Question:
I have a dataset of sequences (long strings of one-letter codes, e.g. "ACDEF ....", for which I have computed the mean occurrence of each letter over a couple thousand sequences. I would like to plot the mean percentage composition of each letter, using the following code:
'''
import numpy as np
import matplotlib.pyplot as plt
codes = {'CYS': 'C', 'ASP': 'D', 'SER': 'S', 'GLN': 'Q', 'LYS': 'K',
'ILE': 'I', 'PRO': 'P', 'THR': 'T', 'PHE': 'F', 'ASN': 'N',
'GLY': 'G', 'HIS': 'H', 'LEU': 'L', 'ARG': 'R', 'TRP': 'W',
'ALA': 'A', 'VAL':'V', 'GLU': 'E', 'TYR': 'Y', 'MET': 'M'}
res=[]
freq=[]
for i in codes.values():
res.append(i)
# fraction_composition is the function that calculates percentage occurrence
freq.append(fraction_composition(i))
res=np.array(res)
freq=np.array(freq)
freq*=100
p1=plt.plot(res,freq,'r^--')
'''
The 'codes.values()' refers to the fact that each one letter code is actually part of a key-value pair stored in a dictionary, and I am simply calling a function iteratively so that the mean frequency of each letter is computed.
I get the error message:
'''
ValueError: could not convert string to float: C
'''
after calling the plot function. Since matplotlib appears to be unable to plot a character array, is there any way can this be resolved? The x-axis should be my list of one-letter codes (values in the dict) and the y-axis should be their mean percentage.
If I try
'''
plt.plot(freq)
'''
I get the the plot I need (but the x-axis obviously is labelled numerically). I would like the x-axis to contain the characters C, D, S, ...
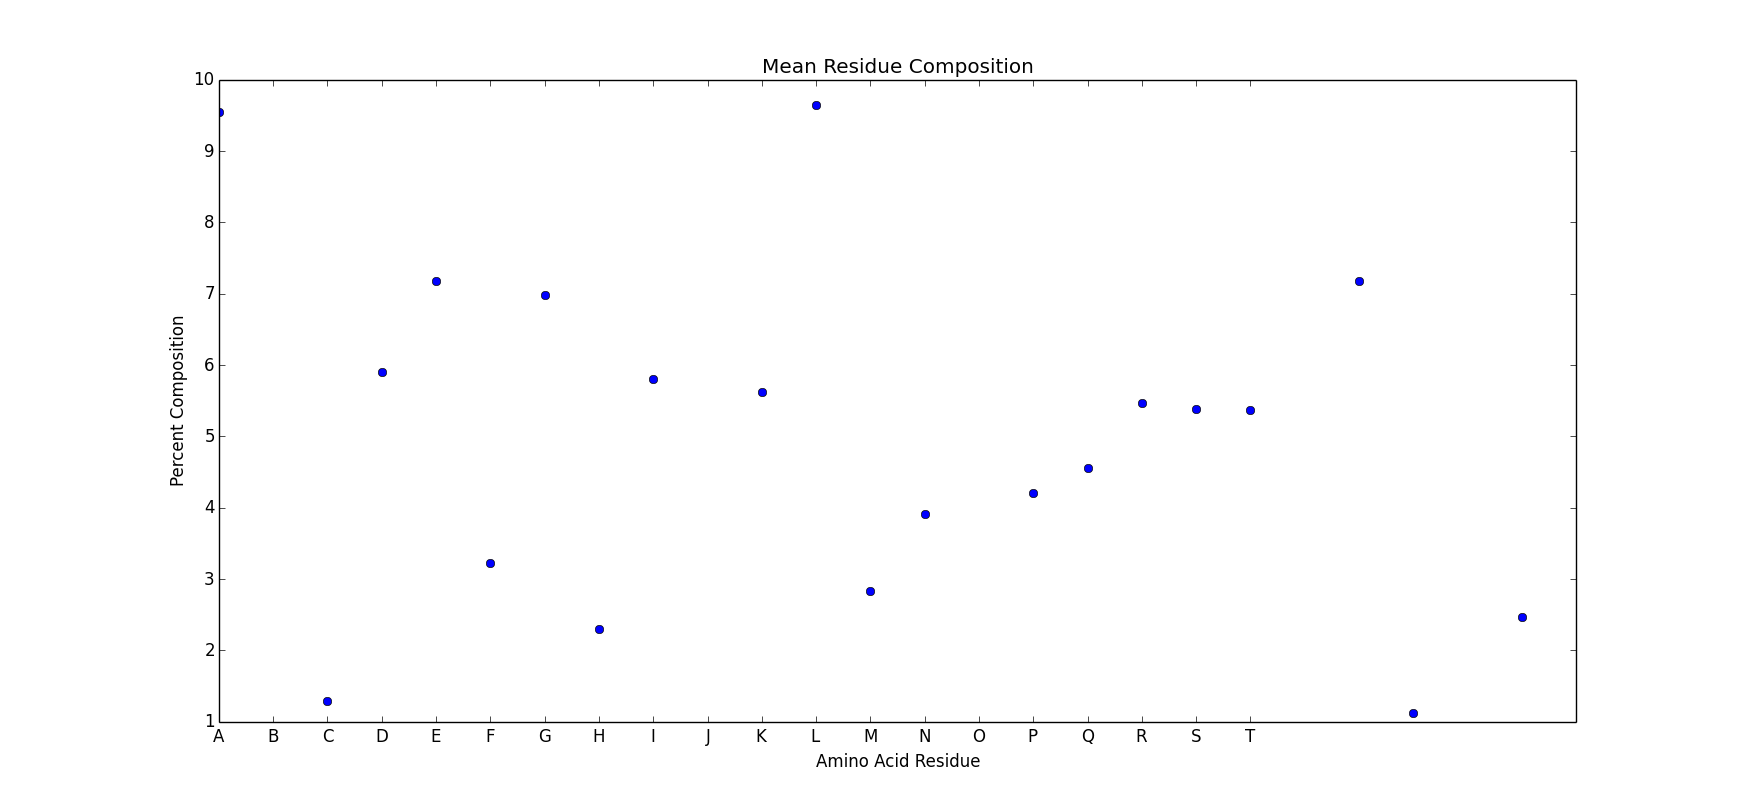
Answer: In order to run your code, I've defined 'fraction_composition' as follows:
'''
def fraction_composition(i):
return np.random.rand()
'''
When I run your code with this addition, I get the following error:
'''
In [5]: run test.py
---------------------------------------------------------------------------
ValueError Traceback (most recent call last)
/home/daniel/Downloads/test.py in <module>()
23 freq*=100
24
---> 25 p1=plt.plot(res,freq,'r^--')
/usr/local/lib/python2.7/dist-packages/matplotlib/pyplot.pyc in plot(*args, **kwargs)
3097 ax.hold(hold)
3098 try:
-> 3099 ret = ax.plot(*args, **kwargs)
3100 draw_if_interactive()
3101 finally:
/usr/local/lib/python2.7/dist-packages/matplotlib/axes/_axes.pyc in plot(self, *args, **kwargs)
1372
1373 for line in self._get_lines(*args, **kwargs):
-> 1374 self.add_line(line)
1375 lines.append(line)
1376
/usr/local/lib/python2.7/dist-packages/matplotlib/axes/_base.pyc in add_line(self, line)
1502 line.set_clip_path(self.patch)
1503
-> 1504 self._update_line_limits(line)
1505 if not line.get_label():
1506 line.set_label('_line%d' % len(self.lines))
/usr/local/lib/python2.7/dist-packages/matplotlib/axes/_base.pyc in _update_line_limits(self, line)
1513 Figures out the data limit of the given line, updating self.dataLim.
1514 """
-> 1515 path = line.get_path()
1516 if path.vertices.size == 0:
1517 return
/usr/local/lib/python2.7/dist-packages/matplotlib/lines.pyc in get_path(self)
872 """
873 if self._invalidy or self._invalidx:
--> 874 self.recache()
875 return self._path
876
/usr/local/lib/python2.7/dist-packages/matplotlib/lines.pyc in recache(self, always)
573 x = ma.asarray(xconv, np.float_)
574 else:
--> 575 x = np.asarray(xconv, np.float_)
576 x = x.ravel()
577 else:
/usr/lib/python2.7/dist-packages/numpy/core/numeric.pyc in asarray(a, dtype, order)
458
459 """
--> 460 return array(a, dtype, copy=False, order=order)
461
462 def asanyarray(a, dtype=None, order=None):
ValueError: could not convert string to float: C
'''
As you can see, the line in which 'plot' is called causes the error.
What am I attempting to plot?
'''
In [6]: res
Out[6]:
array(['C', 'D', 'S', 'Q', 'K', 'P', 'T', 'F', 'A', 'H', 'G', 'I', 'E',
'L', 'R', 'W', 'V', 'N', 'Y', 'M'],
dtype='|S1')
'''
Aha, 'res' is an array of strings. 'plot' does not support string data.
So what can you do?
One option is to convert the letters in 'res' to integers and specify the letters as x-tick labels:
'''
import numpy as np
import matplotlib.pyplot as plt
def fraction_composition(i):
return np.random.rand()
codes = {'CYS': 'C', 'ASP': 'D', 'SER': 'S', 'GLN': 'Q', 'LYS': 'K',
'ILE': 'I', 'PRO': 'P', 'THR': 'T', 'PHE': 'F', 'ASN': 'N',
'GLY': 'G', 'HIS': 'H', 'LEU': 'L', 'ARG': 'R', 'TRP': 'W',
'ALA': 'A', 'VAL':'V', 'GLU': 'E', 'TYR': 'Y', 'MET': 'M'}
def letter_to_number(i):
poss_letters = sorted(codes.values())
return poss_letters.index(i)
res=[]
res_labels = []
freq=[]
for i in codes.values():
res_labels.append(i)
res.append(letter_to_number(i))
# fraction_composition is the function that calculates percentage occurrence
freq.append(fraction_composition(i))
res=np.array(res)
freq=np.array(freq)
sort_i = [i[0] for i in sorted(enumerate(res_labels), key=lambda x:x[1])]
res_labels = sorted(res_labels)
res = res[sort_i]
freq = freq[sort_i]
freq*=100
p1=plt.plot(res,freq,'r^--')
plt.xticks(range(len(res_labels)), res_labels)
plt.show()
'''